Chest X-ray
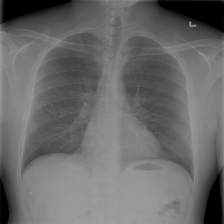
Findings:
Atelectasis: negative
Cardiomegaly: negative
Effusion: negative
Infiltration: negative
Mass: negative
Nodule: negative
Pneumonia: negative
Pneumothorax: negative
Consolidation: negative
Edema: negative
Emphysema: negative
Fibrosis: negative
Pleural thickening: negative
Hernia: negative